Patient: sex M, age 52
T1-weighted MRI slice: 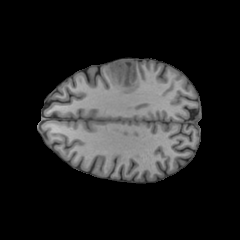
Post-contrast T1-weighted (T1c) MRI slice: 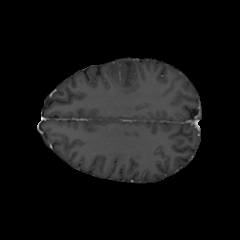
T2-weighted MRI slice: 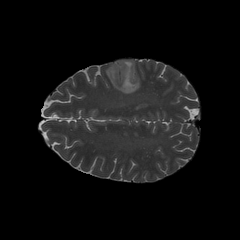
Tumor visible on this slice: yes
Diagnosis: Astrocytoma, IDH-wildtype
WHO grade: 3